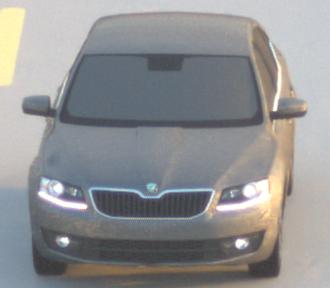
Make: Skoda
Model: Octavia 1.2 TSI
Detailed model: Octavia (III) Limousine
Model produced from: 2013/02
Model produced until: 2015/04
Doors: 5
Color: gray
Road condition: dry road
Daytime: sunrise or sunset
Contrast: medium contrast